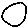
Label: circle